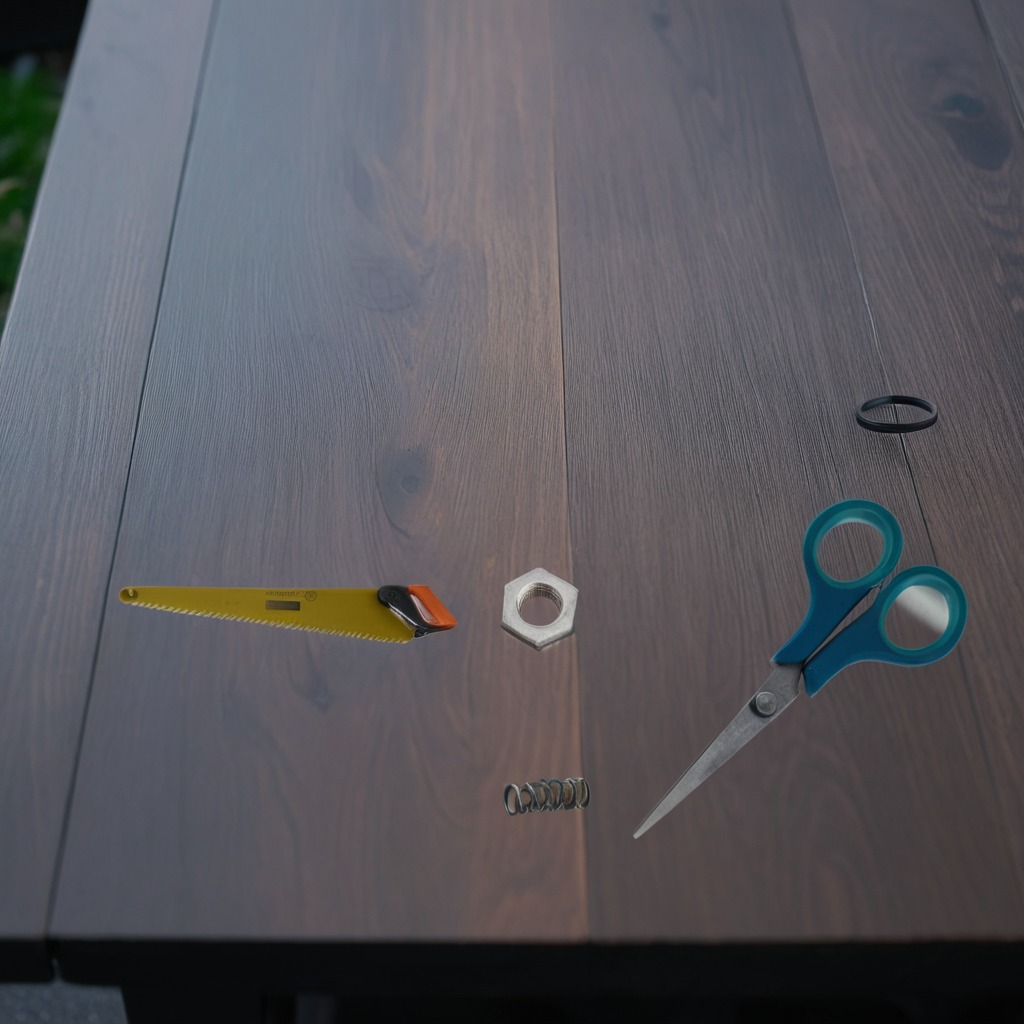
A rubber Oring, a coiled metal spring, a handheld metal saw, a metal nut, and a pair of scissors are lying on the old table with faint burn marks in a small garage at twilight.